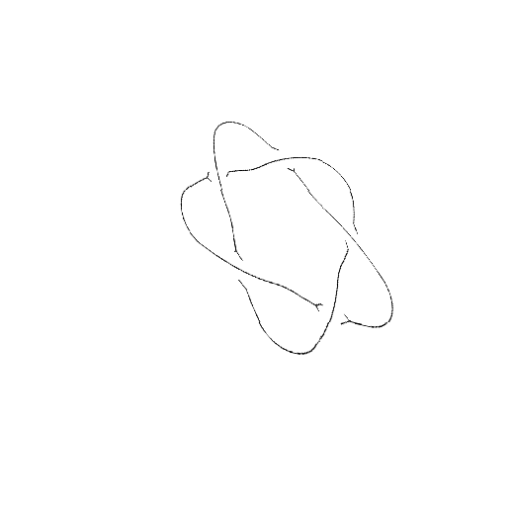
Crossing number: 5